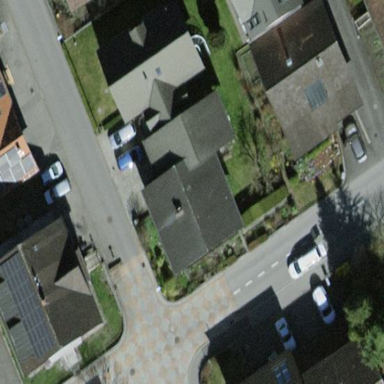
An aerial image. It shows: Semidetached house.